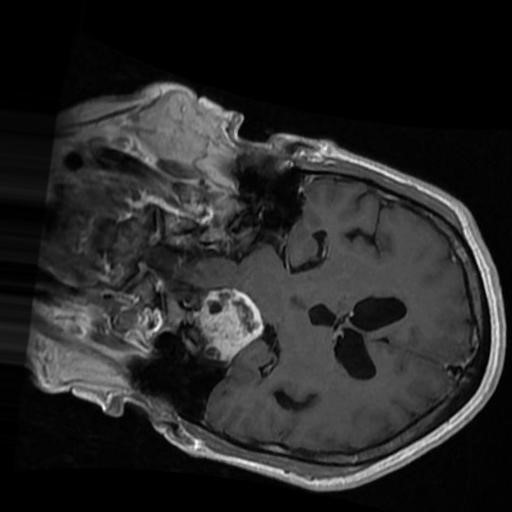
Label: brain_menin